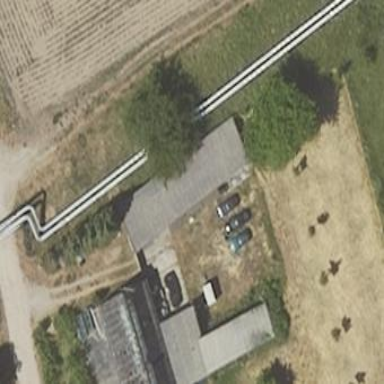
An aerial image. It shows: Shed.